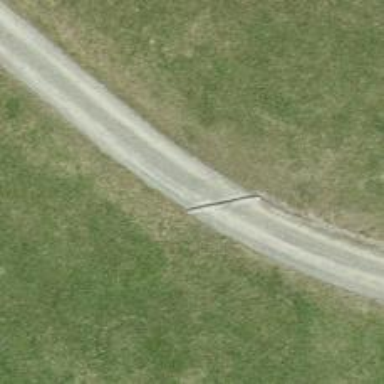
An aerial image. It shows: Gravel track with grade 2 quality.